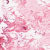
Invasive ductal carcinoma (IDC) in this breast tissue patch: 0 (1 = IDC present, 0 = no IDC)